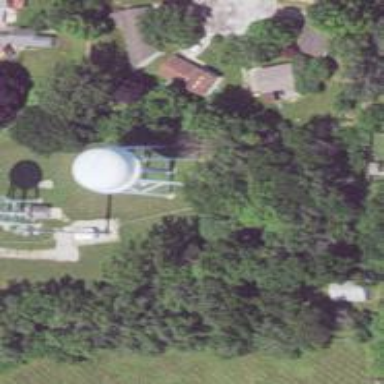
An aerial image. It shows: Water tower that is man-made.